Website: lowes
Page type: review-order
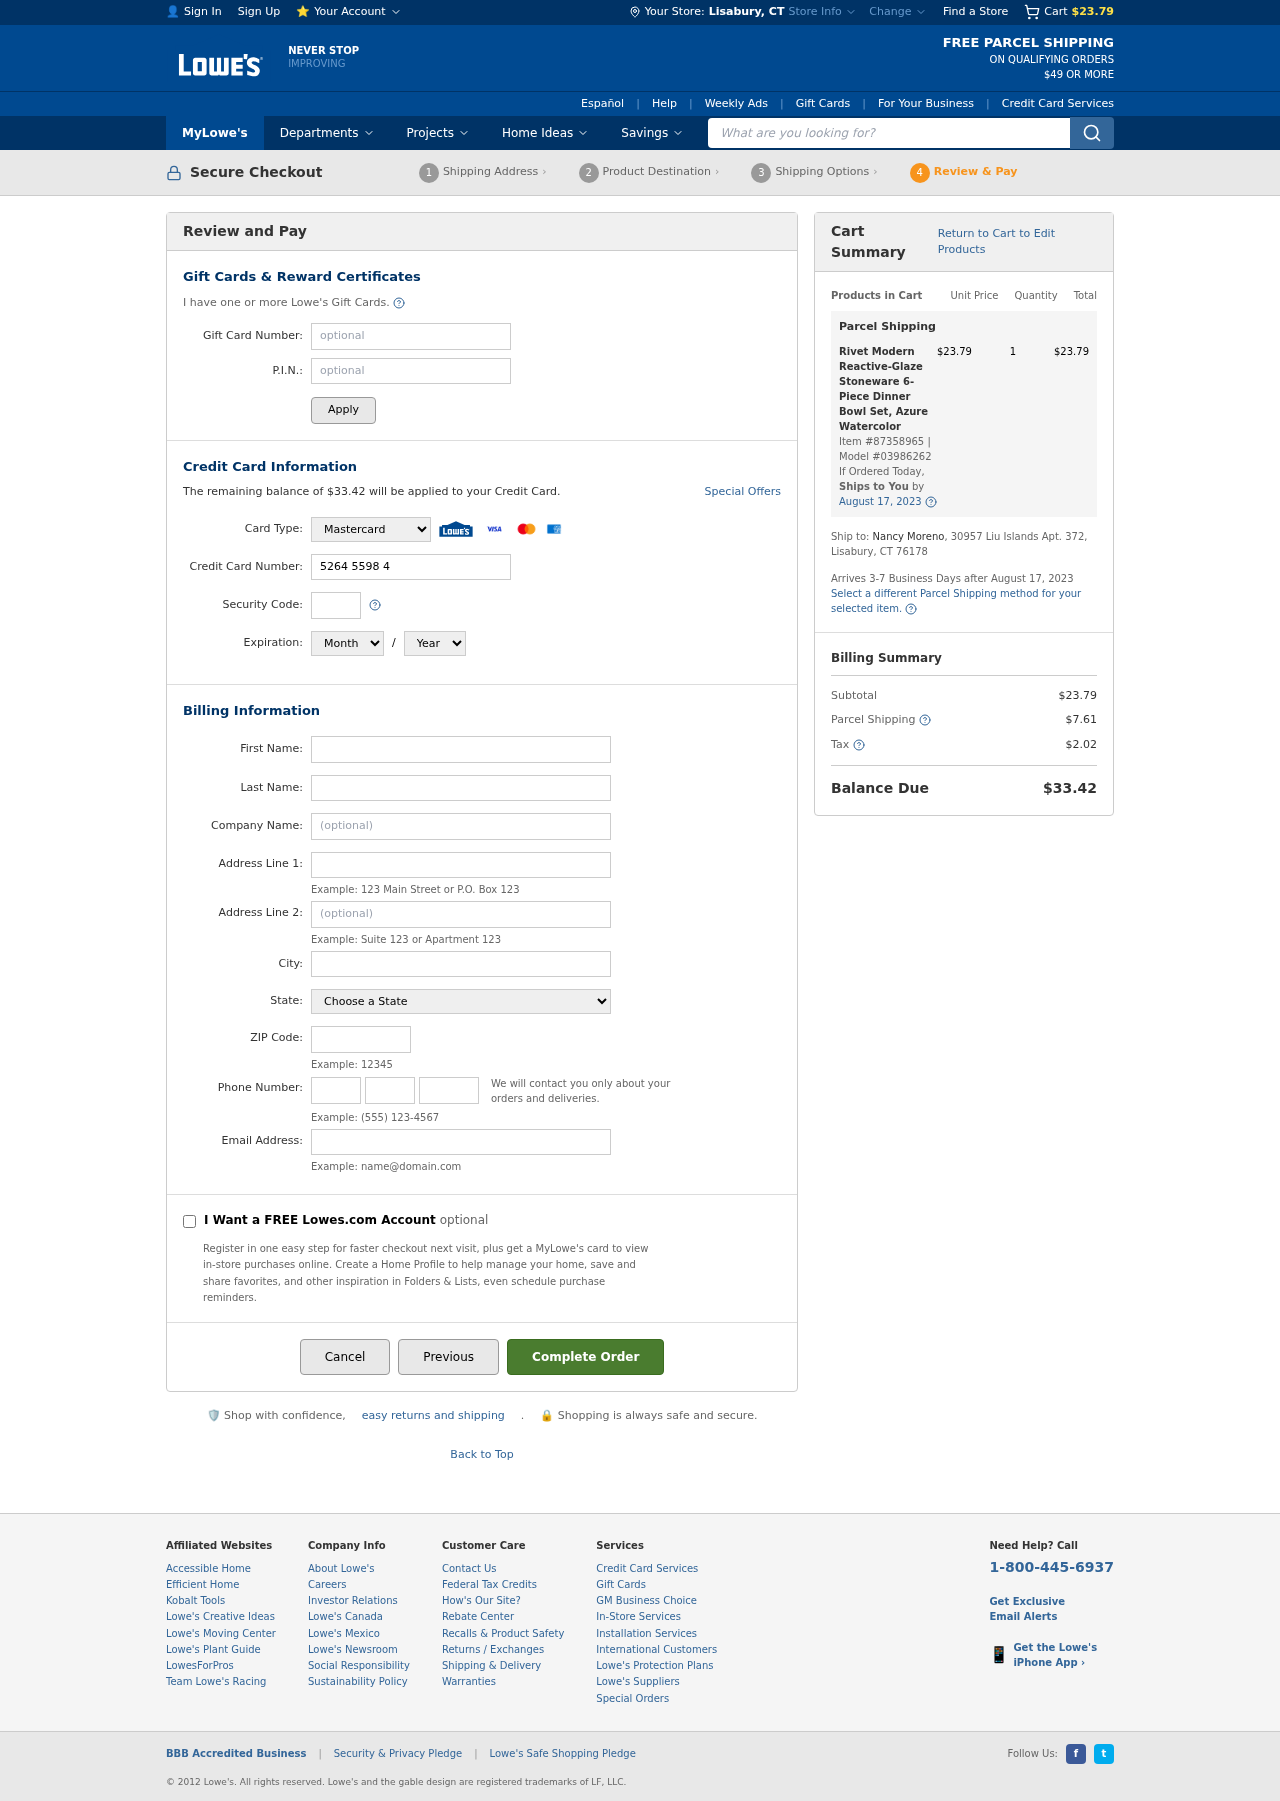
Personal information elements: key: PII_CARD_CVV
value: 923
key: PII_CARD_EXPIRY_MONTH
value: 01
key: PII_CARD_EXPIRY_YEAR
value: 26
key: PII_CARD_NUMBER
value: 5264 5598 4861 6269
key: PII_CARD_TYPE
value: Mastercard
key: PII_CITY
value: Lisabury
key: PII_CITY_STATE
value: Lisabury, CT
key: PII_EMAIL
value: nancy_moreno@yahoo.com
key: PII_FIRSTNAME
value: Nancy
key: PII_LASTNAME
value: Moreno
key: PII_PHONE_AREA
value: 309
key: PII_PHONE_PREFIX
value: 843
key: PII_PHONE_SUFFIX
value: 8331
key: PII_POSTCODE
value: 76178
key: PII_STATE
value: Connecticut
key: PII_STREET
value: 30957 Liu Islands Apt. 372
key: PII_STREET2
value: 30957 Liu Islands Apt. 372
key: PII_STREET2
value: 47576 Park Plain
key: PII_FULLNAME2
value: Nancy Moreno
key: PII_CITY_STATE_ZIP2
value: Lisabury, CT 76178
Product elements: key: PRODUCT1_NAME
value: Rivet Modern Reactive-Glaze Stoneware 6-Piece Dinner Bowl Set, Azure Watercolor
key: PRODUCT1_PRICE
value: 23.79
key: PRODUCT1_QUANTITY
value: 1
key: PRODUCT1_ITEM_NUMBER
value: Item #87358965
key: PRODUCT1_MODEL_NUMBER
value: Model #03986262
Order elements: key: ORDER_SUBTOTAL
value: $23.79
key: ORDER_BALANCE_DUE
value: $33.42
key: ORDER_SHIPPING_DATE
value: August 17, 2023
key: ORDER_ITEM_TOTAL
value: $23.79
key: ORDER_SHIPPING_DATE2
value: August 17, 2023
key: ORDER_SHIPPING_COST
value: $7.61
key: ORDER_TAX
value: $2.02
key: ORDER_TOTAL
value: $33.42
Search elements: key: HEADER_SEARCH
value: What are you looking for?